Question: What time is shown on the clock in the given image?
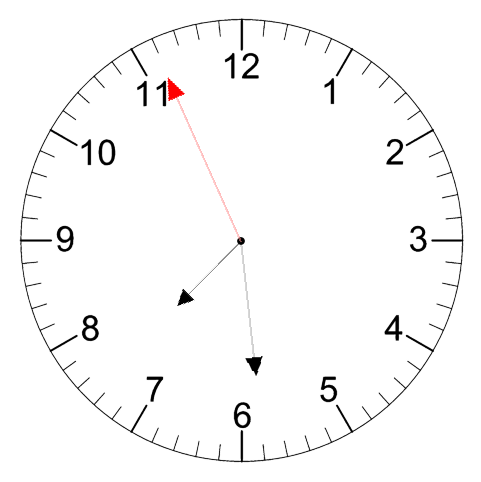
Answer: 07:28:56